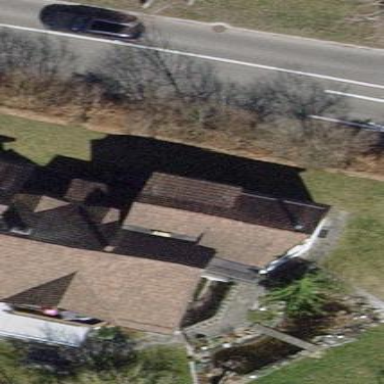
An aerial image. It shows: Building with tile roof.